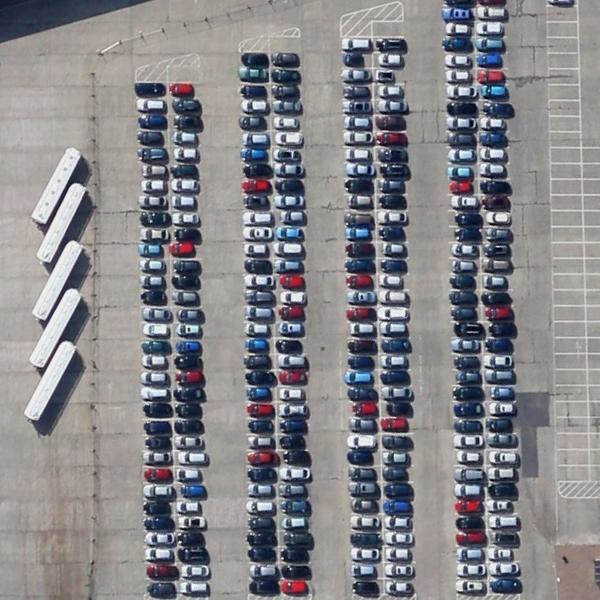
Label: Parking